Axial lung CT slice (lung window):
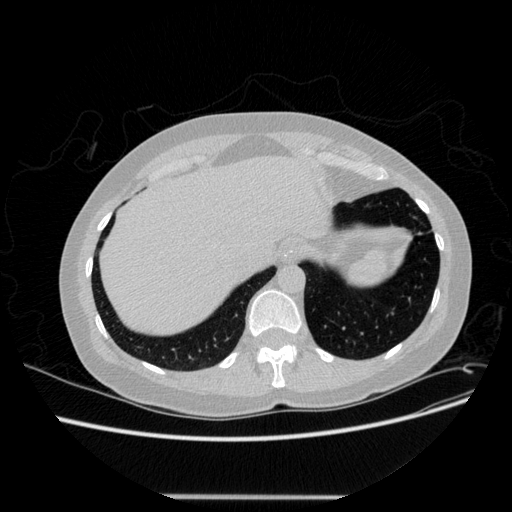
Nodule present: no